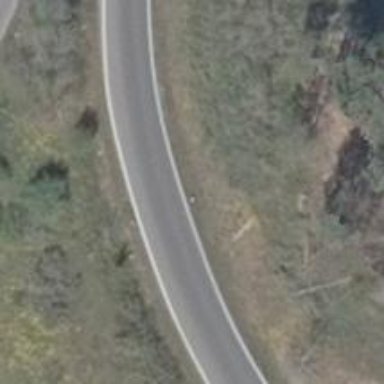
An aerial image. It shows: Asphalt road with primary link designation.